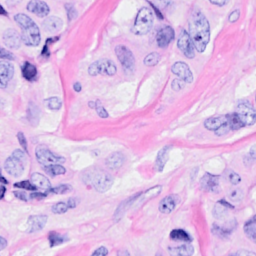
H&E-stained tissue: Breast